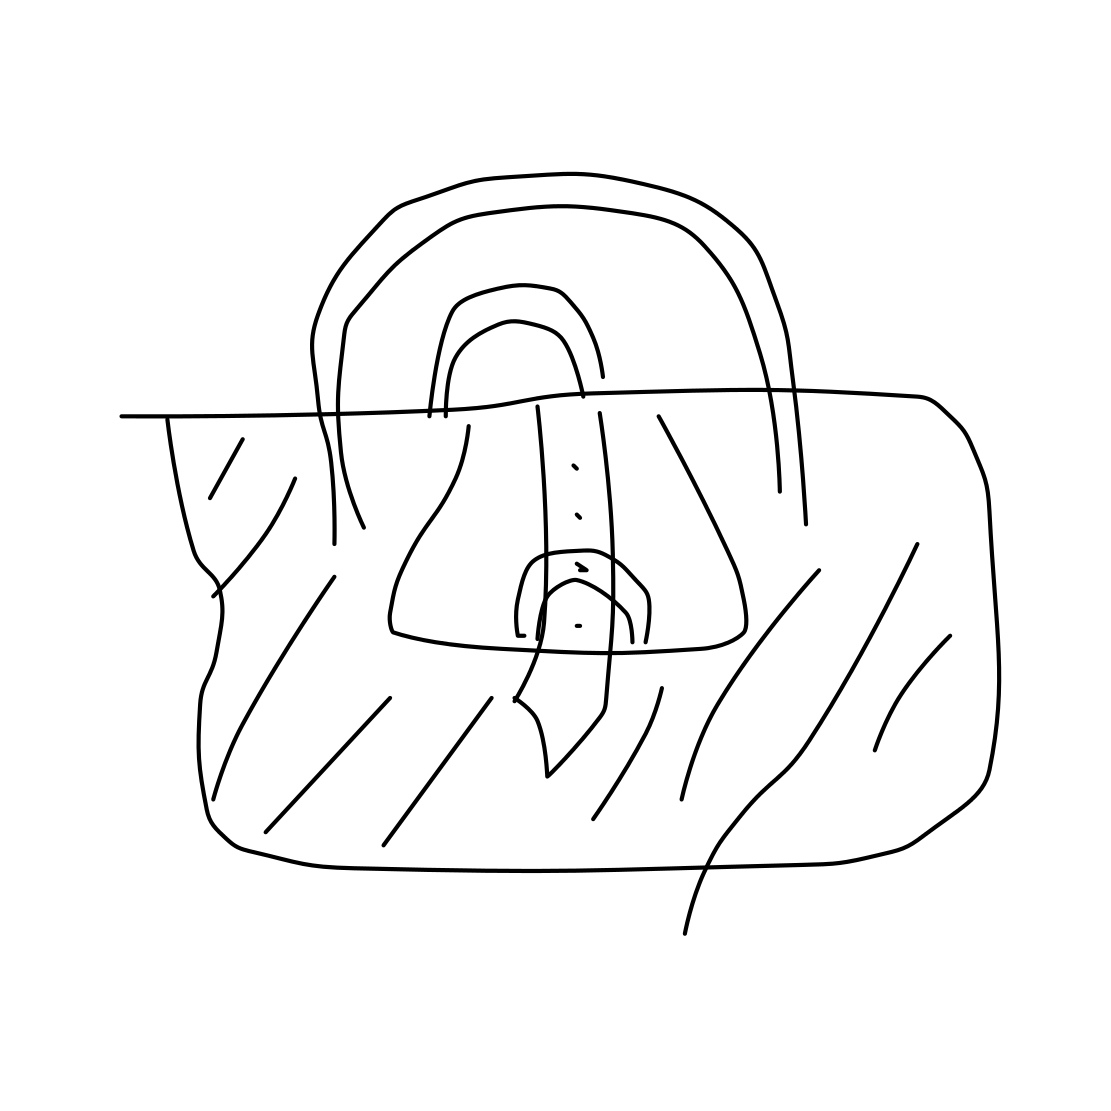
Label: purse